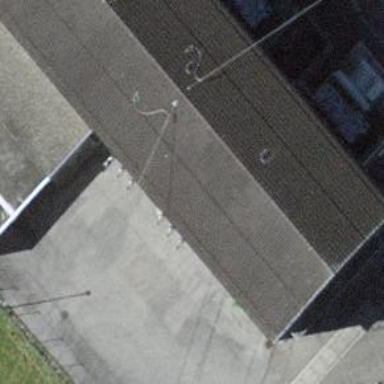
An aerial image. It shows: Insulator used in power equipment.